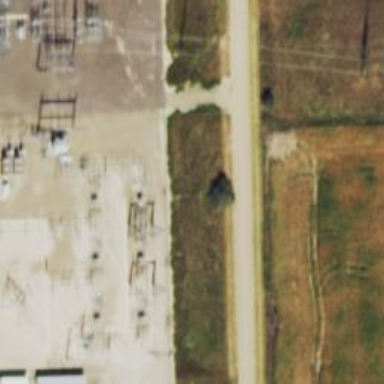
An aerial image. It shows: Switch used for power control.